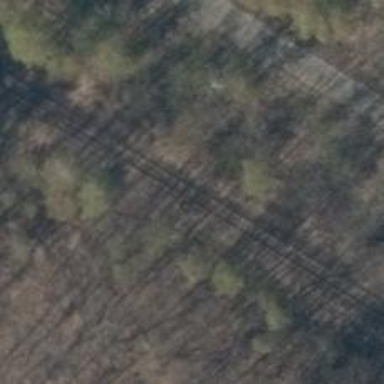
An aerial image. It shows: Railway switch.